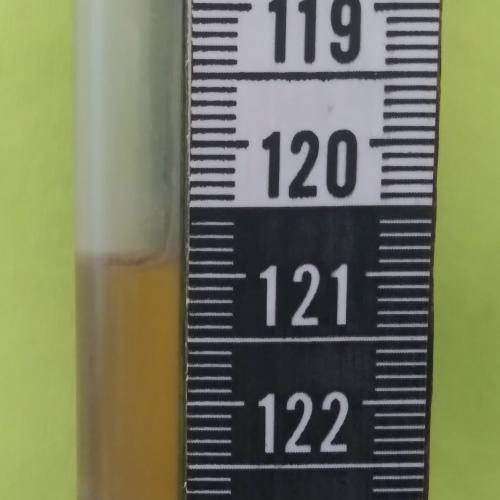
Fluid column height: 120.9 cm